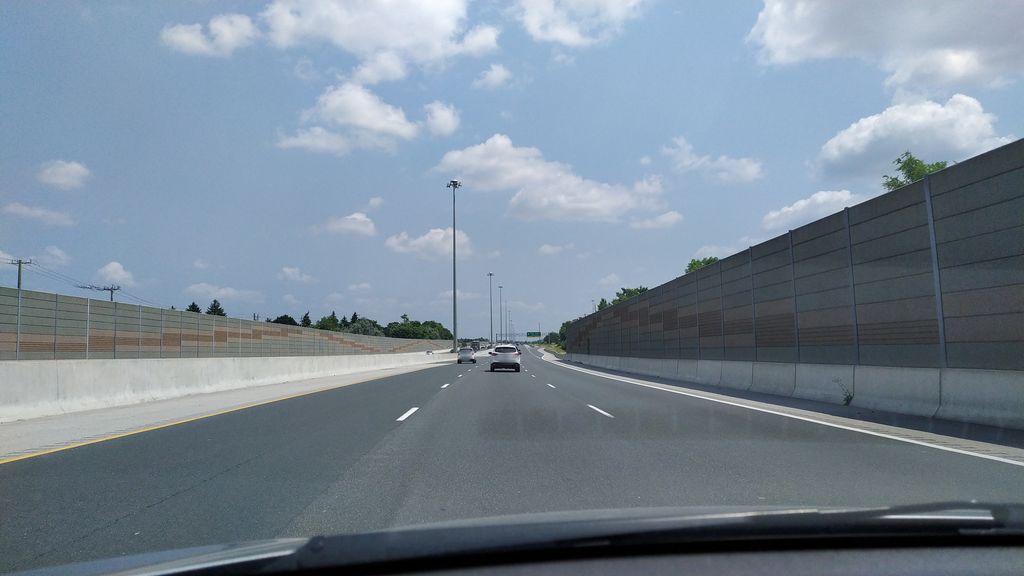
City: kitchener-waterloo